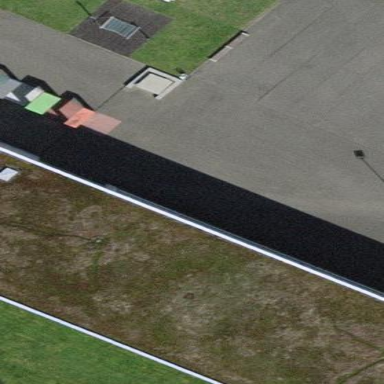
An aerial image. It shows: School building.